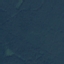
Label: Forest